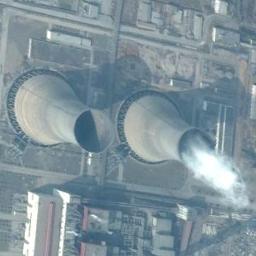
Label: thermal_power_station